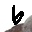
Label: 6